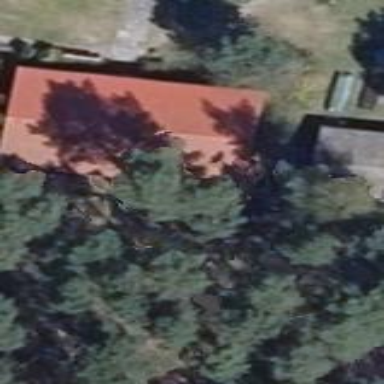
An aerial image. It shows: Latrine building.